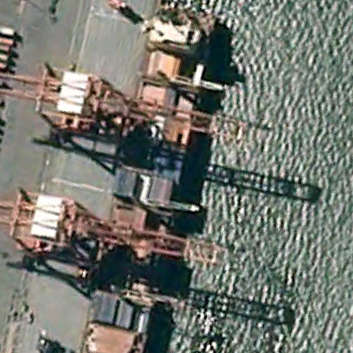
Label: Container_ship